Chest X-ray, PA view. Patient: 70 years old, sex M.
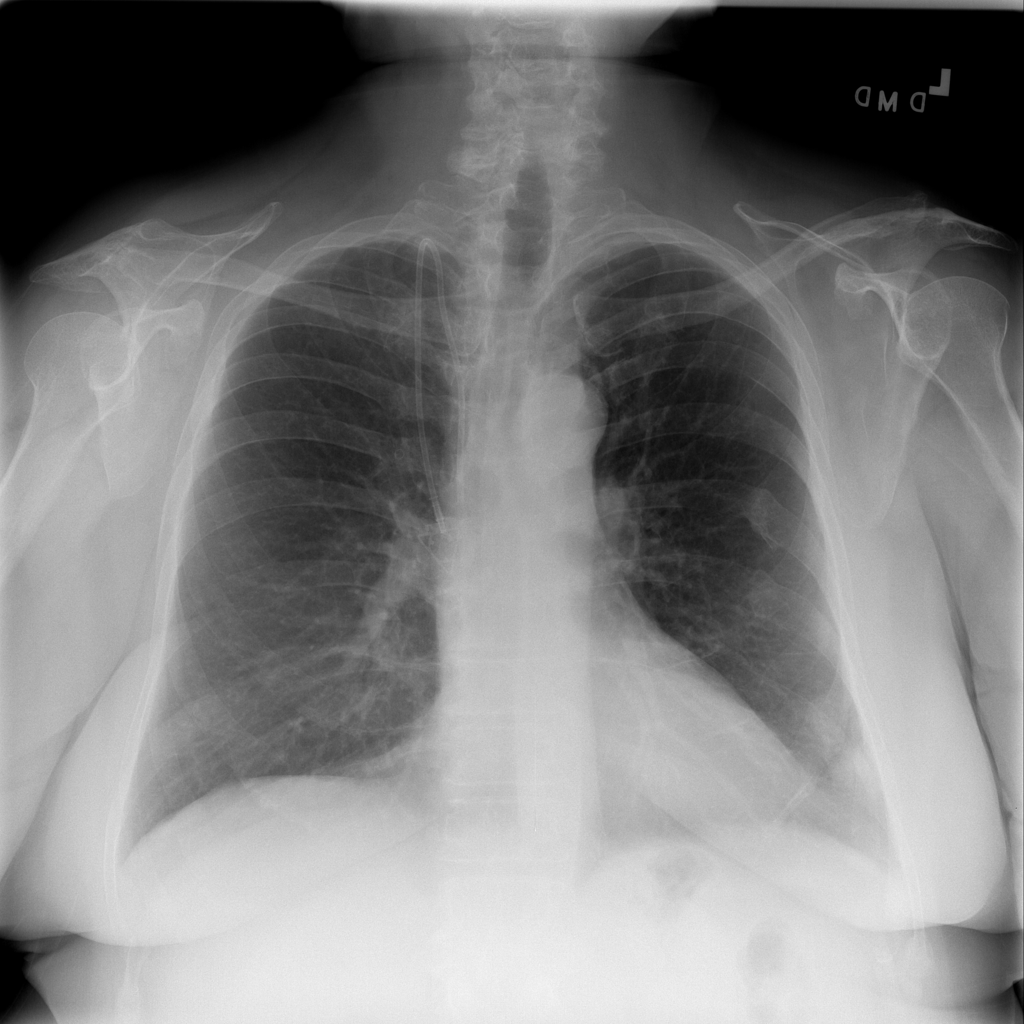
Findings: No Finding